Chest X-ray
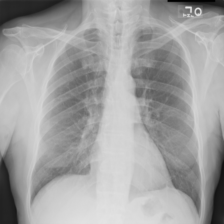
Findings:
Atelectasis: negative
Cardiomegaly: negative
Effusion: negative
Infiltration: negative
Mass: negative
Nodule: negative
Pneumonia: negative
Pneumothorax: negative
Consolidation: negative
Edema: negative
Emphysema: negative
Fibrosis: negative
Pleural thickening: negative
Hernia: negative